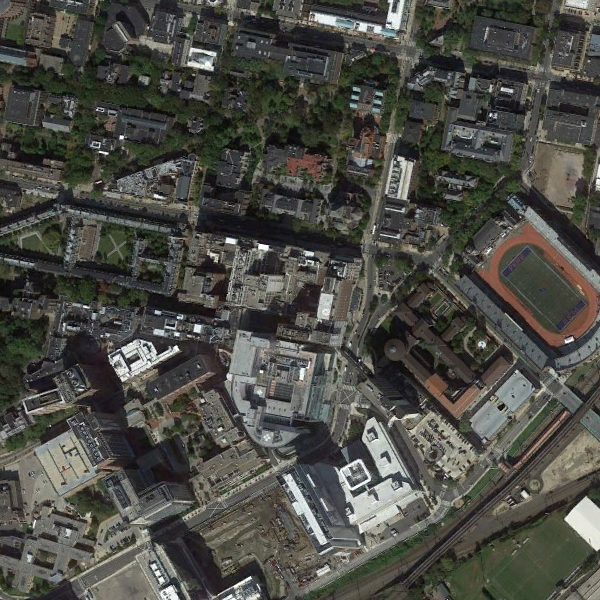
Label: School